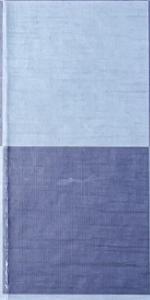
Label: Empty